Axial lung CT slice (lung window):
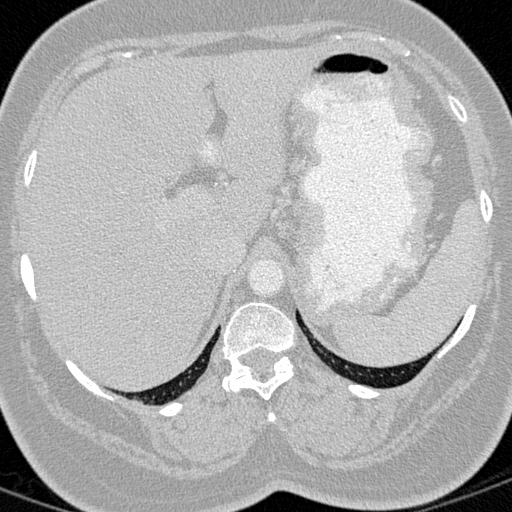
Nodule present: no